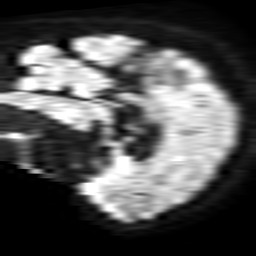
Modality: TRACE
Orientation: sagittal
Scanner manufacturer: philips
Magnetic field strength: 1.5 T
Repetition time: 3.275 s
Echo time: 0.06922 s